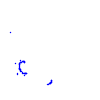
Particle: proton